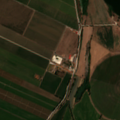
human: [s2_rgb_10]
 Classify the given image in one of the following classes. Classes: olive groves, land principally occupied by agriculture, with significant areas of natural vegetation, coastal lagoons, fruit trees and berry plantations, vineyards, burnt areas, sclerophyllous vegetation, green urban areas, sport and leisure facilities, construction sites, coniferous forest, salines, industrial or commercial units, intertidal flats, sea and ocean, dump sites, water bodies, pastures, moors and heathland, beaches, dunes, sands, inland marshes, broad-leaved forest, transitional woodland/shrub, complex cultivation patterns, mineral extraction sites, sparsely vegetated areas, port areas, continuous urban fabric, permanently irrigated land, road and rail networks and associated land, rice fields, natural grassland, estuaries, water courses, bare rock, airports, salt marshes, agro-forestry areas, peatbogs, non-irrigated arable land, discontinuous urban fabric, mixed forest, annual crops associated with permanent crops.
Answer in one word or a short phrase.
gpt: permanently irrigated land